Breast ultrasound image
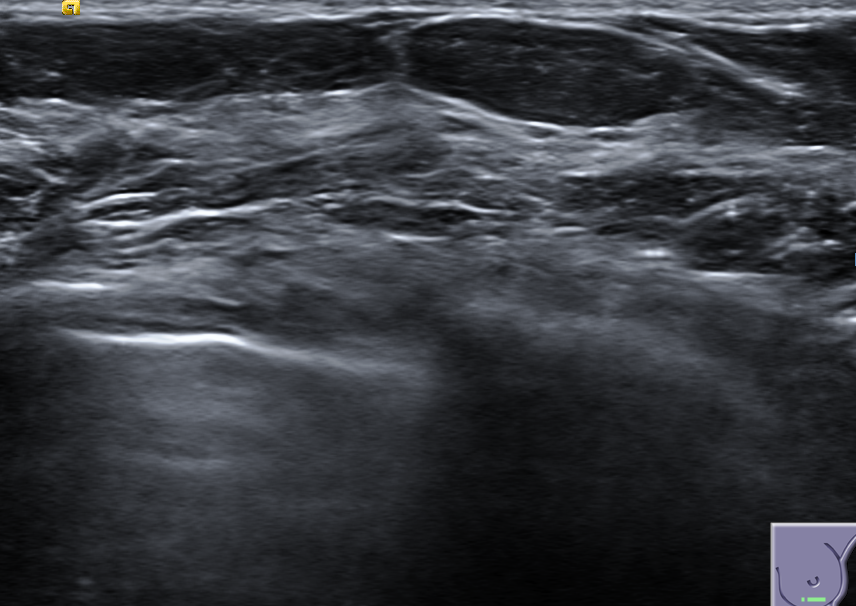
Diagnosis: normal